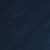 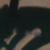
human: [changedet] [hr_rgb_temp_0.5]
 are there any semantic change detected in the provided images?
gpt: Some artificial islands were created in the middle of the sea.